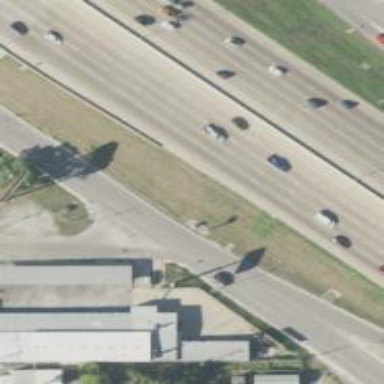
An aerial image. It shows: Secondary road with asphalt surface and frontage road.